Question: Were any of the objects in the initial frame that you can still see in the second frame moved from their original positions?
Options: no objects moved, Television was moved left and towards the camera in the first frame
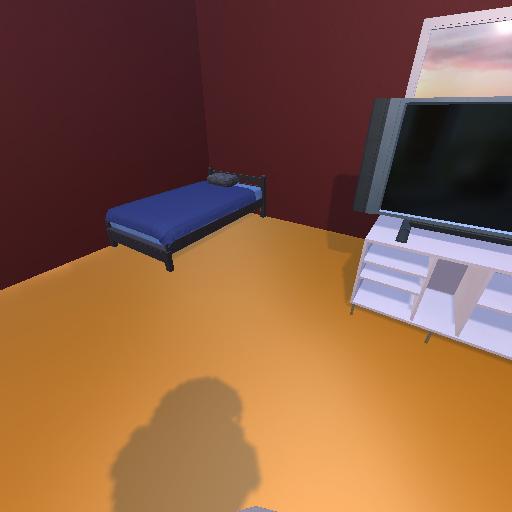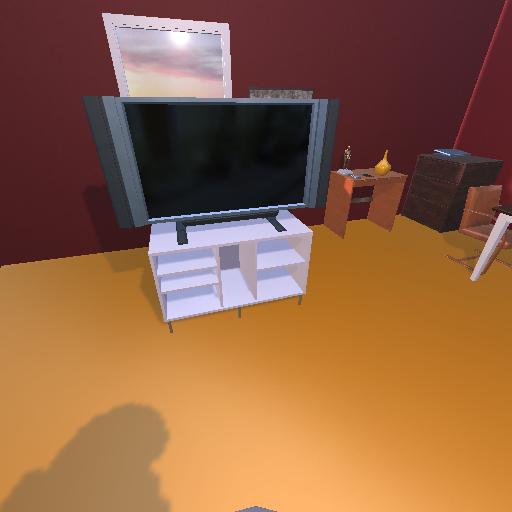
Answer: no objects moved